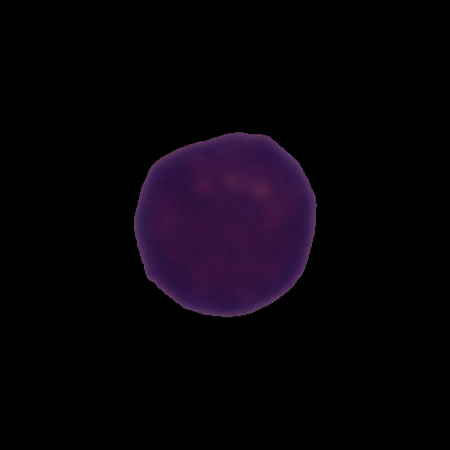
Label: healthy